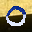
Label: 0